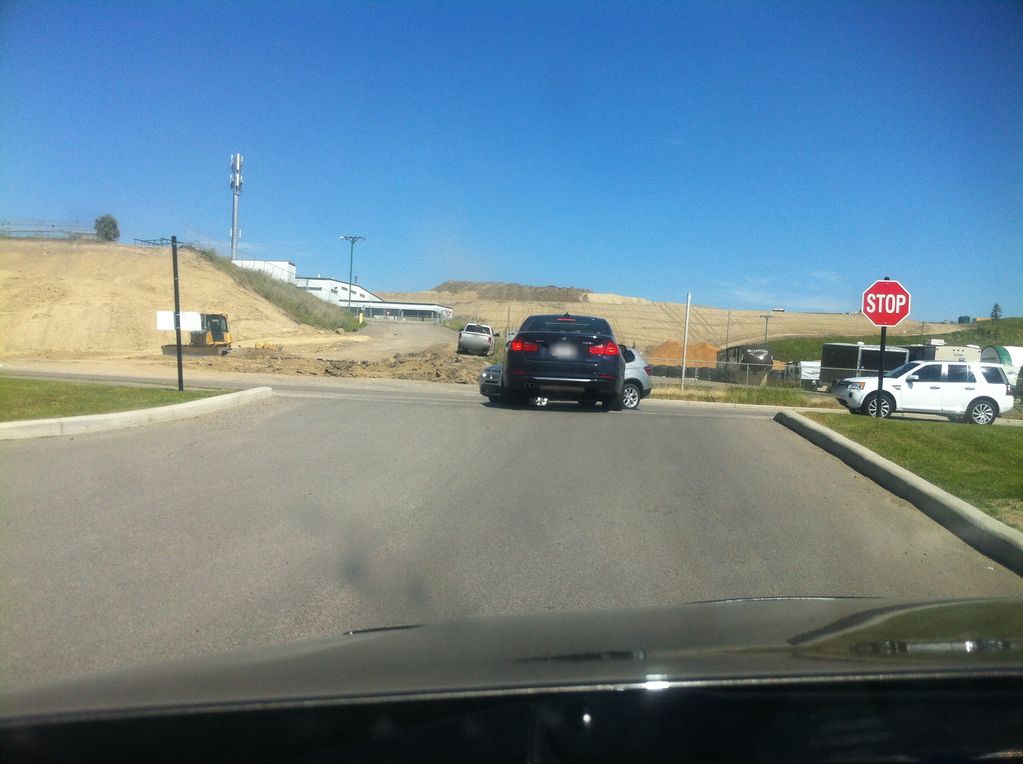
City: calgary